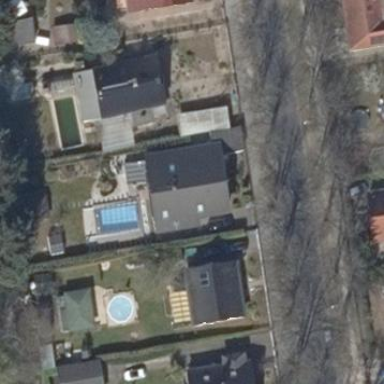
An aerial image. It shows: Detached building.